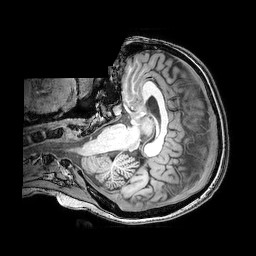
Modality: T1w
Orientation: axial
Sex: female
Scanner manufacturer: philips
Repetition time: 0.008176 s
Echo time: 0.00374 s